Question: I am reading <URL>
I am not sure about the code given under the gradient descent section.

.
If you initialize the '' variable to zero.
'''
param_update = theano.shared(param.get_value()*0., broadcastable=param.broadcastable)
'''
and then you update its value in the remaining two lines.
'''
updates.append((param, param - learning_rate*param_update))
updates.append((param_update, momentum*param_update + (1. - momentum)*T.grad(cost, param)))
'''
Why do we need it?
I guess I am getting something wrong here.
Can you guys help me!
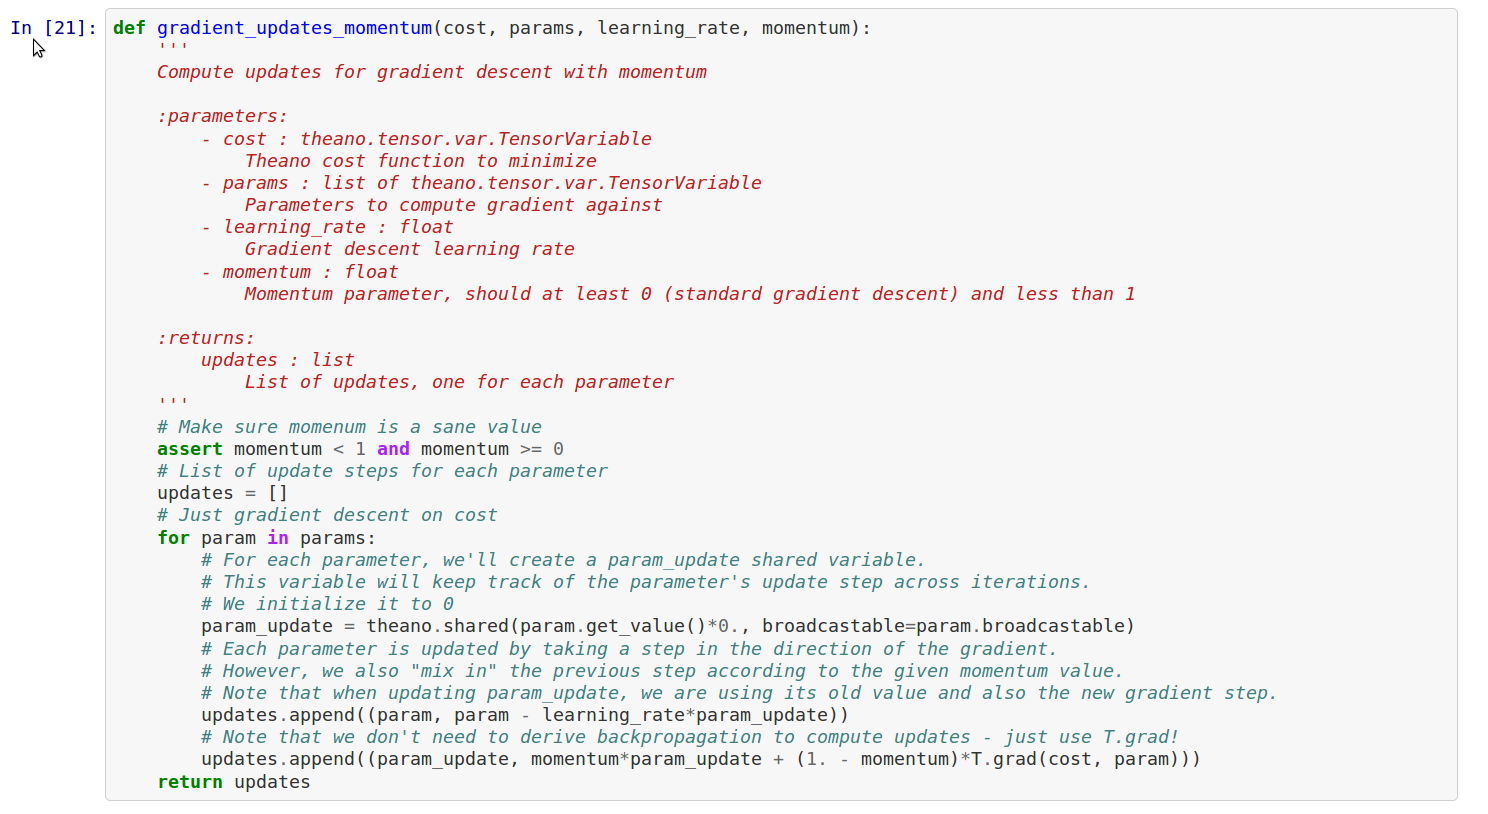
Answer: The initialization of 'param_update' using 'theano.shared(.)' only tells Theano to reserve a variable that will be used by Theano functions. This initialization code is only called once, and will not be used later on to reset the value of 'param_update' to 0.
The actual value of 'param_update' will be updated according to the last line
'''
updates.append((param_update, momentum*param_update + (1. - momentum)*T.grad(cost, param)))
'''
when 'train' function that was constructed by having this update dictionary as an argument ([23] in the tutorial):
'''
train = theano.function([mlp_input, mlp_target], cost,
updates=gradient_updates_momentum(cost, mlp.params, learning_rate, momentum))
'''
Each time 'train' is called, Theano will compute the gradient of the 'cost' w.r.t. 'param' and update 'param_update' to a new update direction according to momentum rule. Then, 'param' will be updated by following the update direction saved in 'param_update' with an appropriate 'learning_rate'.